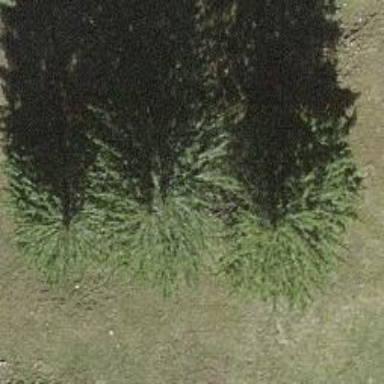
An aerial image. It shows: Needle-leaved tree in nature.